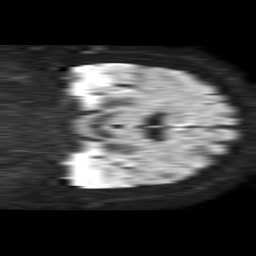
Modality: TRACE
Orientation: coronal
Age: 57
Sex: female
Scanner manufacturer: philips
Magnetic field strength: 1.5 T
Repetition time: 4.6 s
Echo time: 0.08476 s